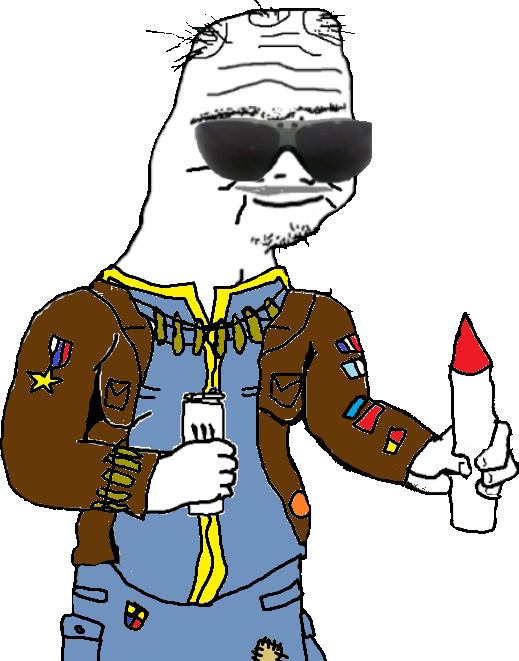
Label: 5_Boomer